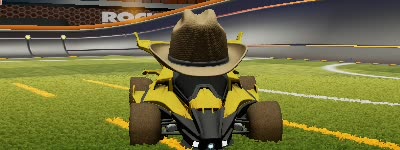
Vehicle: aftershock